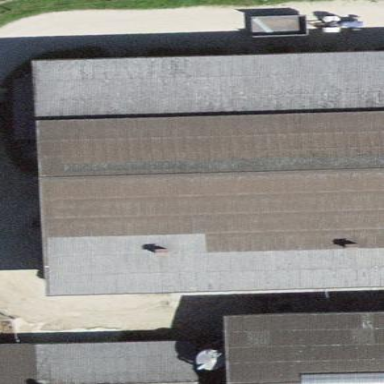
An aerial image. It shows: Rural barn.